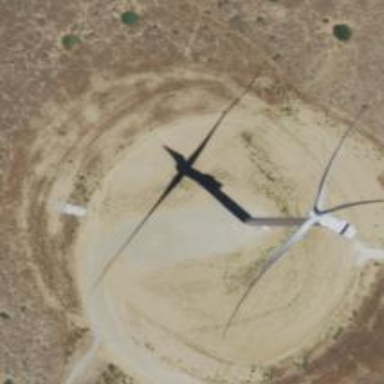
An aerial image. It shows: Wind generator of the horizontal axis type made by Vestas.